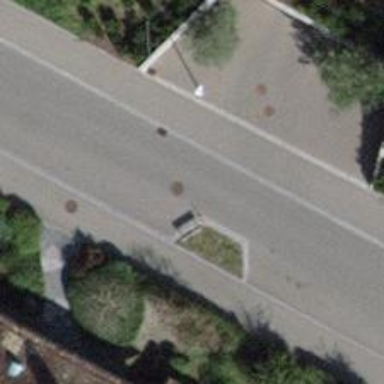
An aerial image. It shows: Traffic calming feature called choker.